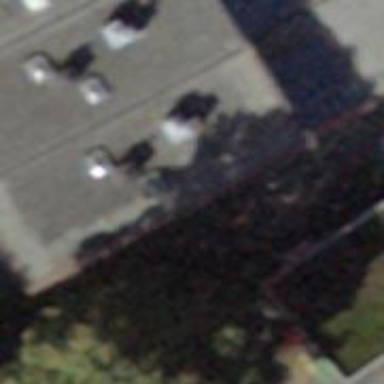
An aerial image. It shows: Terrace building.